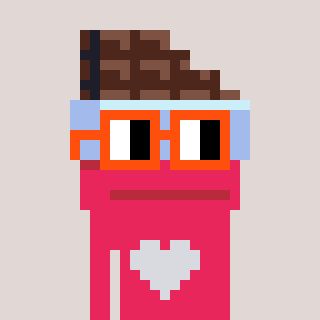
a pixel art character with square orange glasses, a chocolate-shaped head and a redpinkish-colored body on a warm background